Aerial crown-view tile of a tropical tree (Barro Colorado Island, Panama), acquired 20241112:
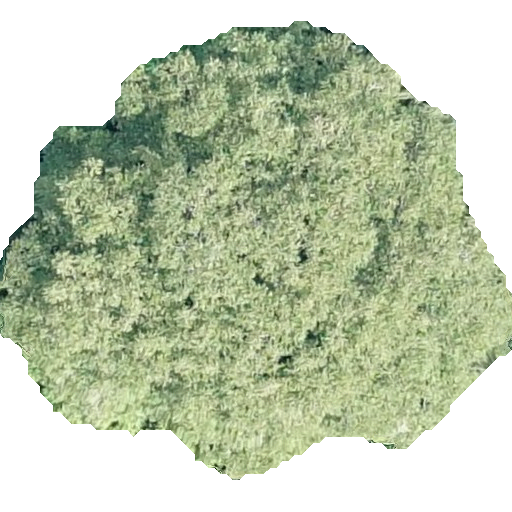
Species: Dipteryx oleifera
GBIF accepted scientific name: Dipteryx oleifera
Crown area: 259.146 m²